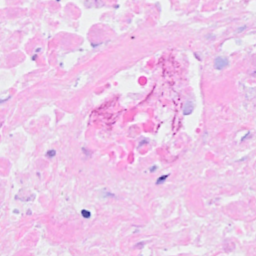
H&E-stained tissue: Breast